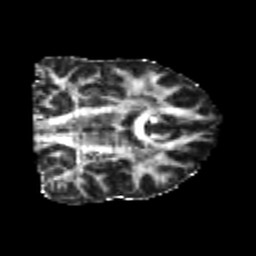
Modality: FA
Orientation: coronal
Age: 23
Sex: male
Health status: healthy
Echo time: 0.074 s